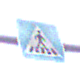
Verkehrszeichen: FussgaengerueberwegLinks
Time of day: Midday
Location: Outdoor (Suburban)
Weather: Overcast
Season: NotSpecified
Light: Natural